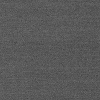
Atmospheric dust classification: dusty